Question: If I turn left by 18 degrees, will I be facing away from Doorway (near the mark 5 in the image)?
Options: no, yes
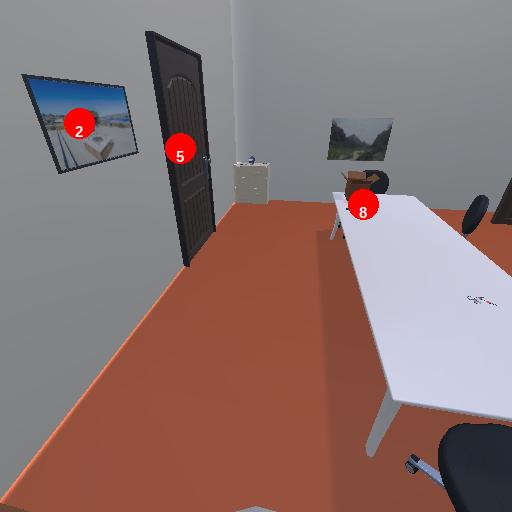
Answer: no